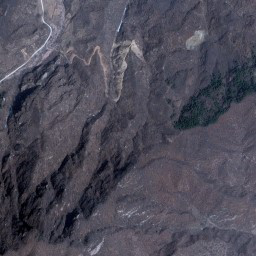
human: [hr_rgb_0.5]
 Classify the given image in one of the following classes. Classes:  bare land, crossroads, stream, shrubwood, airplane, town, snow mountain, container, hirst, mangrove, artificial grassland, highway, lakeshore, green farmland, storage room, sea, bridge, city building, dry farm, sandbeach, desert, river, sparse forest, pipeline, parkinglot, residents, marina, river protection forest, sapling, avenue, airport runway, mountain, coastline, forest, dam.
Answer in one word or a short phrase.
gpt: mountain